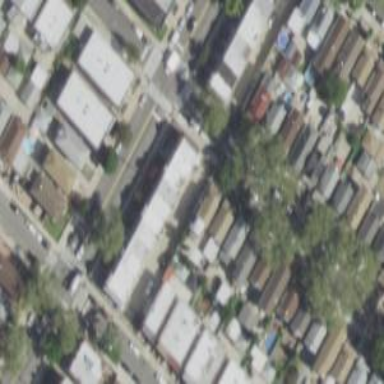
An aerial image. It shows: Alleyway designated as service road.